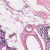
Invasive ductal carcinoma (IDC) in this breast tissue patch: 1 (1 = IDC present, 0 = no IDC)